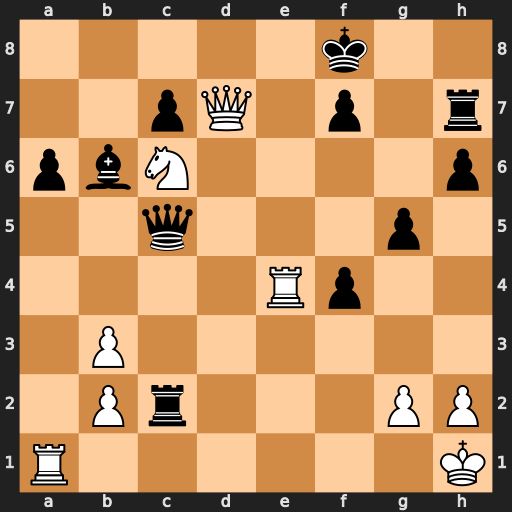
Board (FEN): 5k2/2pQ1p1r/pbN4p/2q3p1/4Rp2/1P6/1Pr3PP/R6K
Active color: w
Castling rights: -
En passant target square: -
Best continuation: Nd8 Rc1+ Re1 Rxa1 Qe8+ Kg7 Qxf7+ Kh8 Qe8+